Question: How does xcode determines that method is uiTest?
Look at the pic:

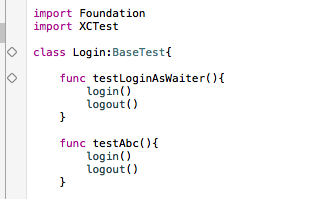
Answer: Xcode has two criteria for determining if something is a test.
1. The class must inherit from XCTestCase
2. The method must start with test
Note that the class does not need to inherit from 'XCTestCase', but could be a grandchild. Also note that 'test' is case sensitive.